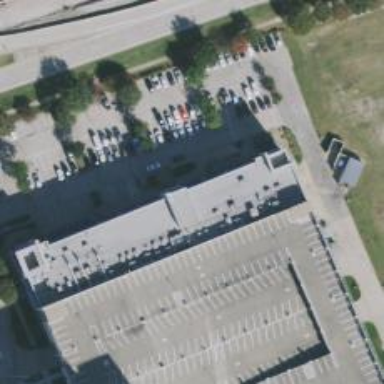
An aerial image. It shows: Car rental facility.